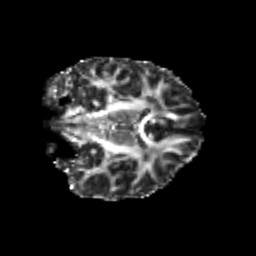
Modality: FA
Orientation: coronal
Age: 20
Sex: female
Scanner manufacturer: siemens
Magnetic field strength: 3 T
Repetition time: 3.5 s
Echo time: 0.104 s